Question: I am trying to insert a date (date only, not datetime) into sql table (the datatype is date).
I am using the ''23/07/2013'' format which I am getting from jquery datepicker.
When I execute the following sql, I am getting following error.
SQL: 'UPDATE qmsAuditFindings SET FindDate='23/07/2013' WHERE AuditID=37'
Please advise.
Also its worth mentioning that the insert statement with the exact format works just fine. Just the update that does not.

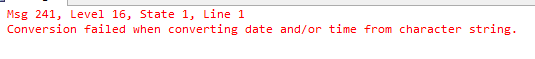
Answer: At the surface, this is simply a formatting issue - but "fixing the formatting" is the wrong way to address this; you should , such that formatting . Dates don't a "format", as such - they are just numbers. For example, what we probably execute is:
'''
UPDATE qmsAuditFindings SET FindDate=@findDate WHERE AuditID=@auditId
'''
To do that you get the 'DateTime' value in your .NET code, and do something like:
'''
DateTime findDate = ...
int auditId = ...
using(var cmd = connection.CreateCommand()) {
cmd.CommandText =
"UPDATE qmsAuditFindings SET FindDate=@findDate WHERE AuditID=@auditId";
cmd.Parameters.AddWithValue("findDate", findDate);
cmd.Parameters.AddWithValue("auditId", auditId);
cmd.ExecuteNonQuery();
}
'''
or more simply with a tool like "dapper":
'''
DateTime findDate = ...
int auditId = ...
connection.Execute(
"UPDATE qmsAuditFindings SET FindDate=@findDate WHERE AuditID=@auditId",
new { findDate, auditId });
'''